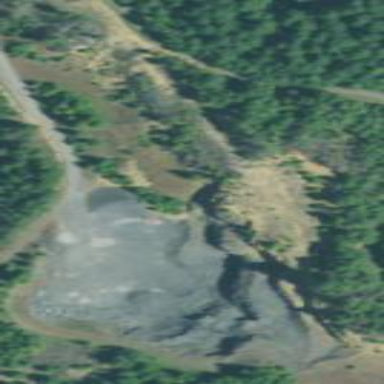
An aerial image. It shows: Quarry area.